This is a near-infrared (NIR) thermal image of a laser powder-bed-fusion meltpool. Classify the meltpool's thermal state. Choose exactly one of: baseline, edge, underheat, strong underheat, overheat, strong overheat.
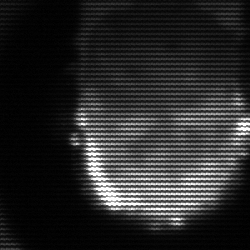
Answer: baseline